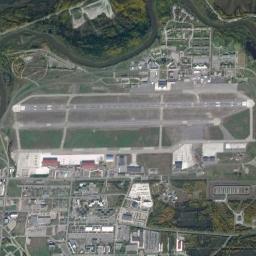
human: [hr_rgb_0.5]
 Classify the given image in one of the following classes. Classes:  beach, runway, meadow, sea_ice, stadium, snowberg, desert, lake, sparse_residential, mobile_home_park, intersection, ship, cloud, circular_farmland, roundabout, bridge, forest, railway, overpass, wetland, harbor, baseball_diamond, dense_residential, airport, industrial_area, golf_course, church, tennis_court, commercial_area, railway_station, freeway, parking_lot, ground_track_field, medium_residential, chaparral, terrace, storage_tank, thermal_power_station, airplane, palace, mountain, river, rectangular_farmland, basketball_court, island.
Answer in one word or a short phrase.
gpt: airport